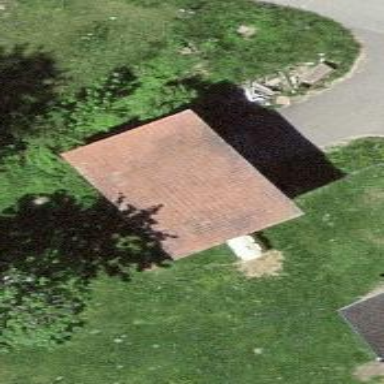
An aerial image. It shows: Garage.